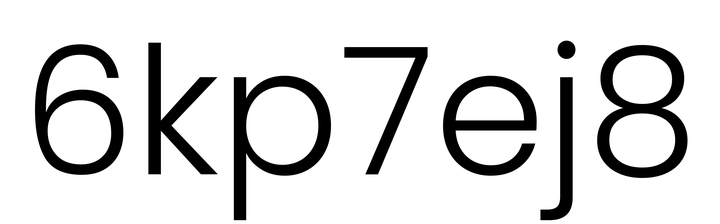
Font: Poppins-Light